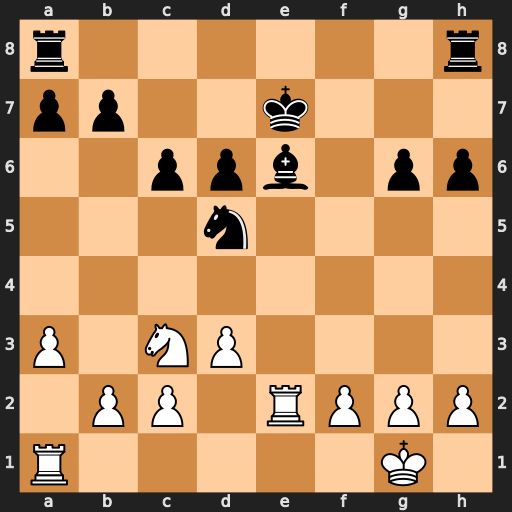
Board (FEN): r6r/pp2k3/2ppb1pp/3n4/8/P1NP4/1PP1RPPP/R5K1
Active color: w
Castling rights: -
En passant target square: -
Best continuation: Nxd5+ cxd5 Rae1